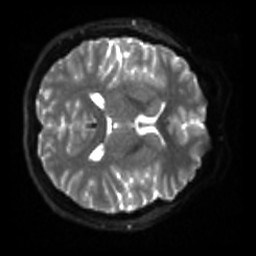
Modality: sbref
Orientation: axial
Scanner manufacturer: siemens
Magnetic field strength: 3 T
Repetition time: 4 s
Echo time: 0.0594 s